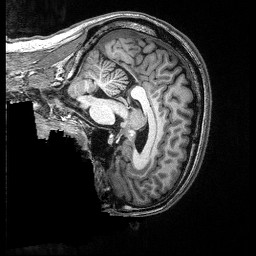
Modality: T1w
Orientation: sagittal
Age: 21
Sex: male
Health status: ill
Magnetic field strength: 3 T
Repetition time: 2.53 s
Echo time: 0.00331 s